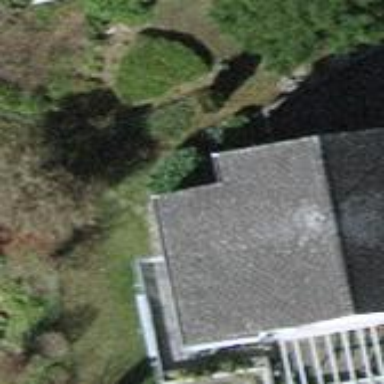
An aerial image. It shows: Detached building.